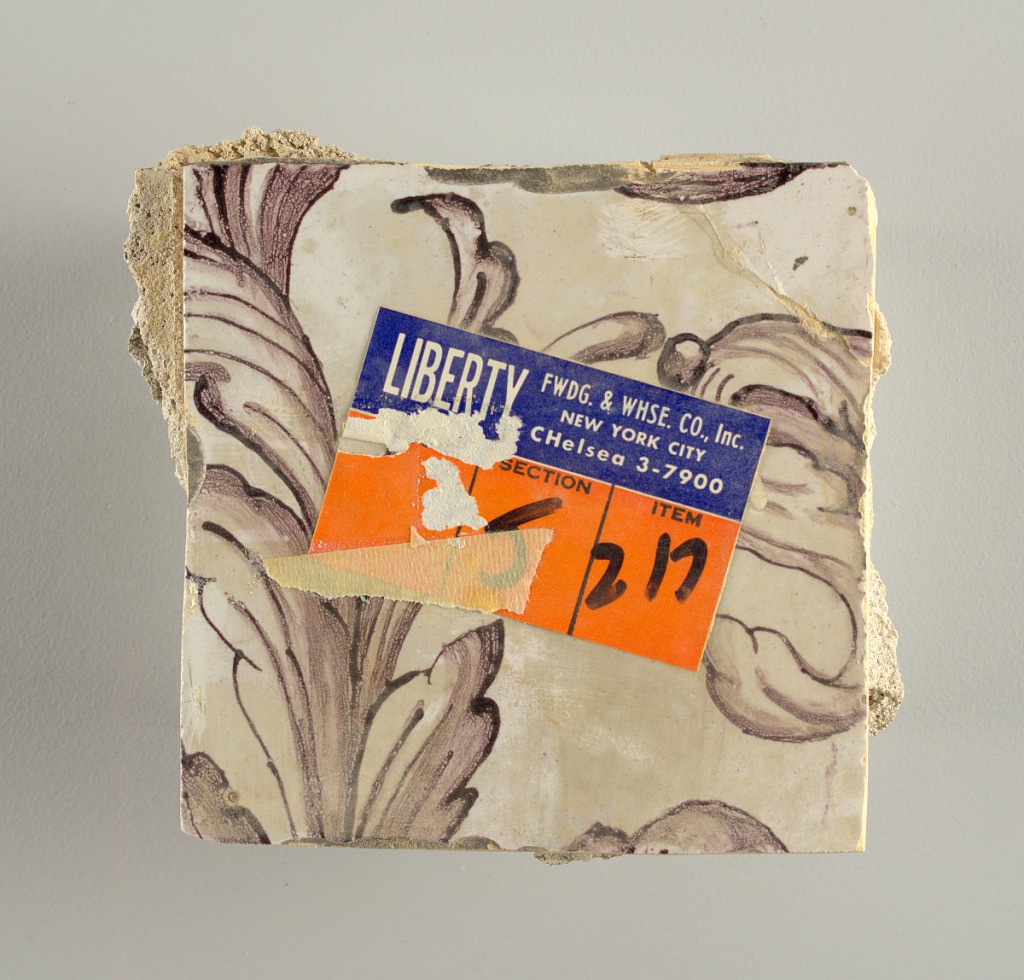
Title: Wall facing
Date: ca. 1725
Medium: tin-glazed earthenware, underglaze
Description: Two vertical rectangles, twenty-three tiles high.  A) Nine tiles wide at top; seven tiles wide at bottom.  B) Ten and one-half tiles wide.

Arabesque design of foliage.  A) with centered figure of Justice under a canopy.  B) with centered urn.